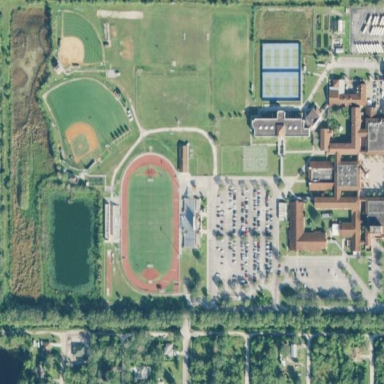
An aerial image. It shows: School.